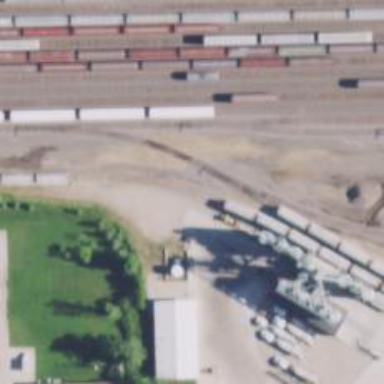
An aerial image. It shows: Railway siding for service.